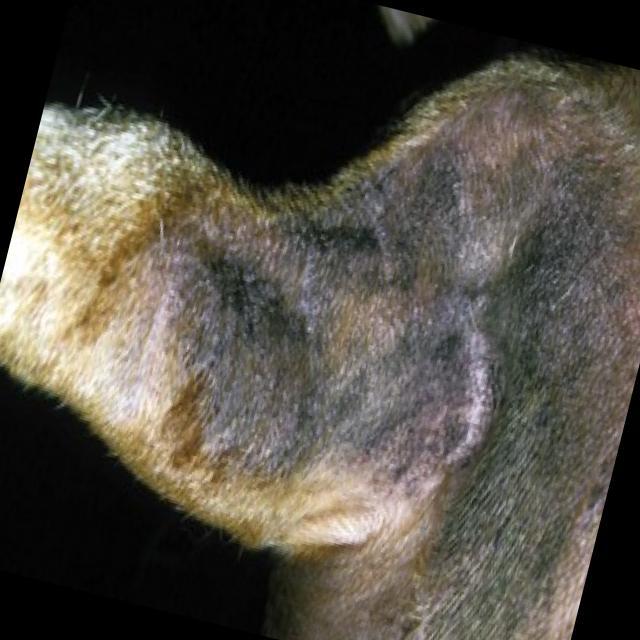
Canine fungal skin infection — characterized by alopecia, scaling, crusting, and circular lesions. Common agents include Malassezia and Candida species.